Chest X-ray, PA view. Patient: 18 years old, sex M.
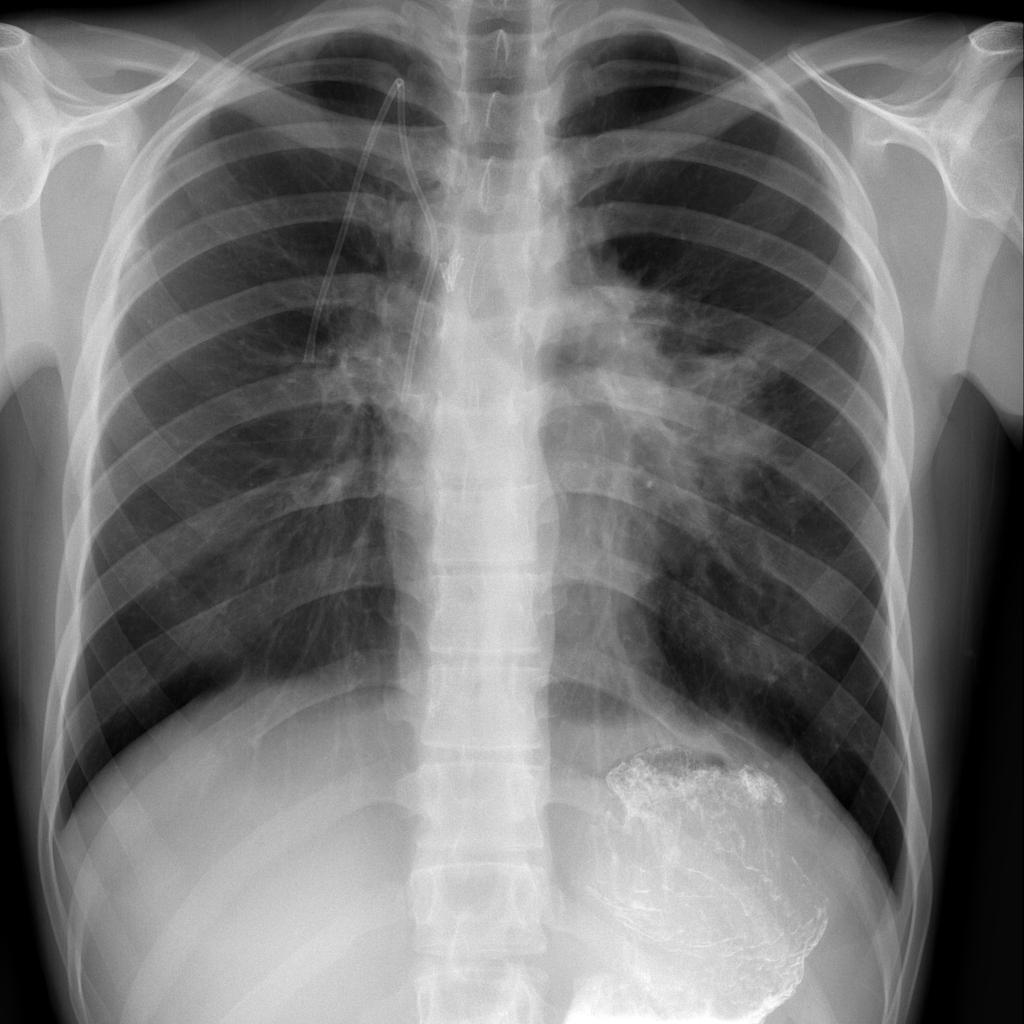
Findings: Mass